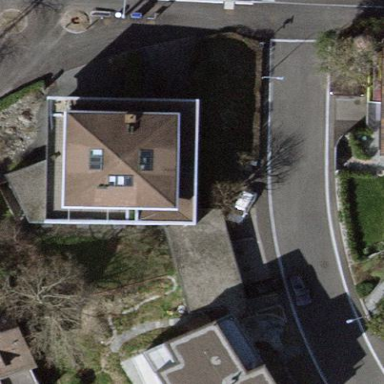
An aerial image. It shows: Building with pyramidal-shaped roof.